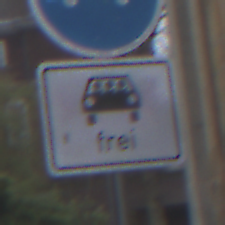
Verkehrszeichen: MehrfachbesetzePersonenkraftwagenFrei
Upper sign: Busssonderstreifen
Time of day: Midday
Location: Outdoor (Urban)
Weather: Overcast
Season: NotSpecified
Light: Natural